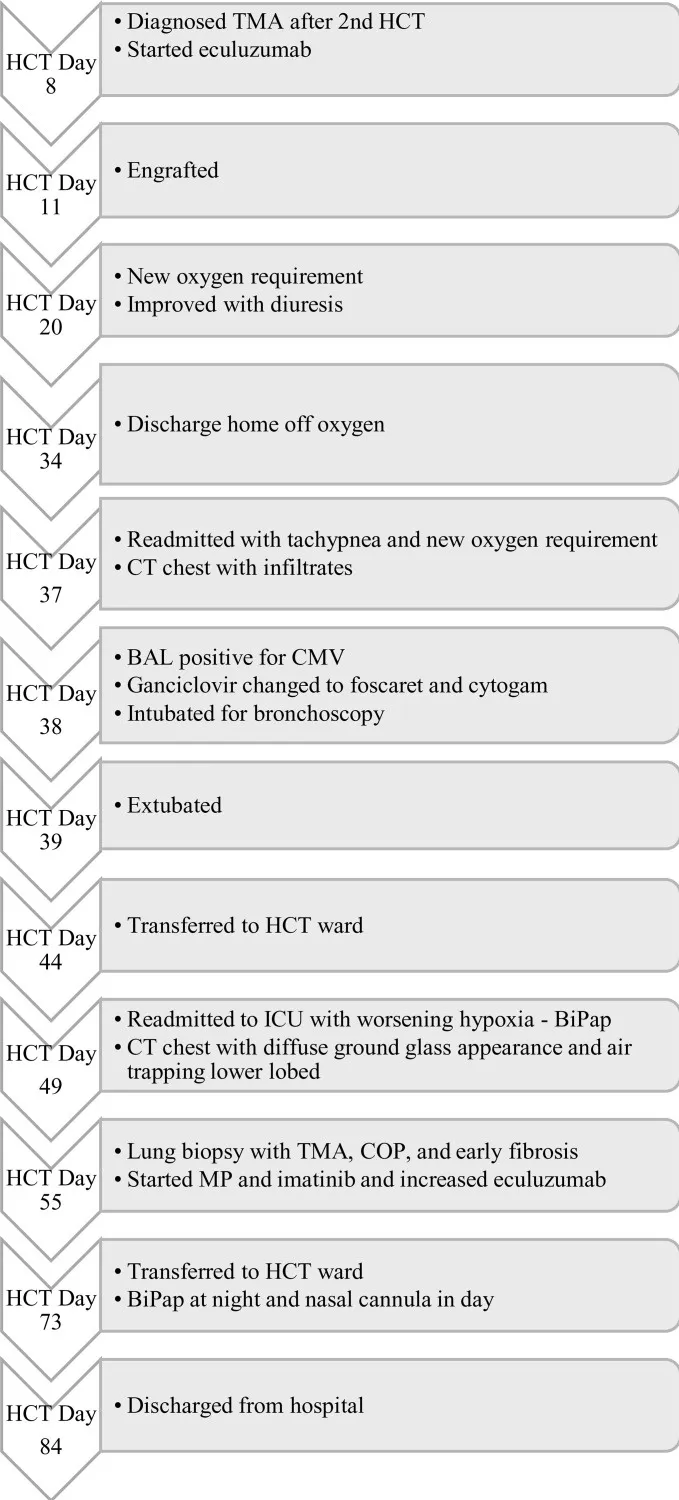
Timeline of events for ICU admission.
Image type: chart (chart)